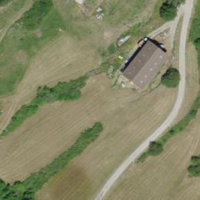
EUNIS habitat code: 26
Species observed at this site:
Medicago sativa
Prunus padus